Interaction volume radius: 10 \u00c5
Interaction volume height: 30 \u00c5
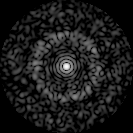
Disorder parameter: 0.8265